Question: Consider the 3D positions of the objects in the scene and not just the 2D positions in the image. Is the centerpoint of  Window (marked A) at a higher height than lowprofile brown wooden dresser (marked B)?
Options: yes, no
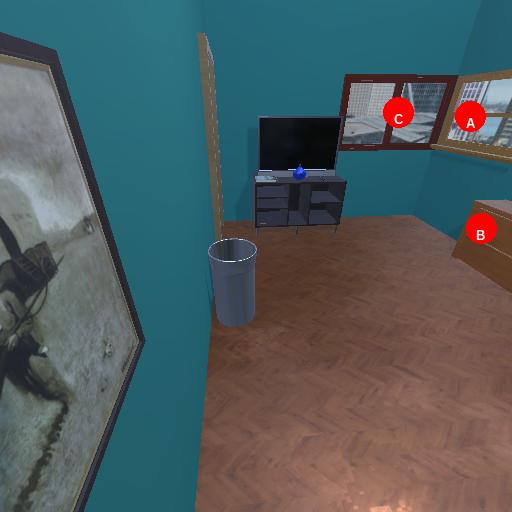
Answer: yes